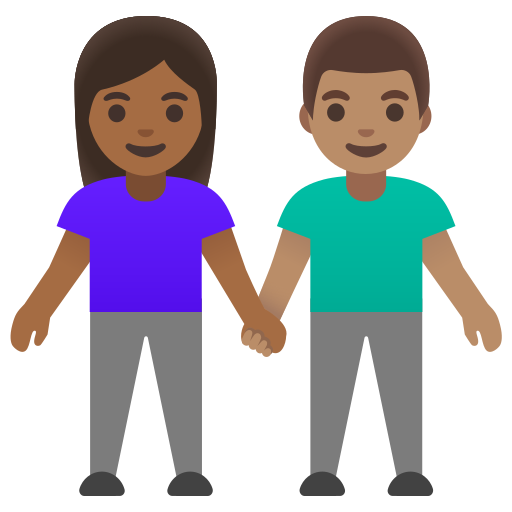
Emoji: 👩🏾‍🤝‍👨🏽